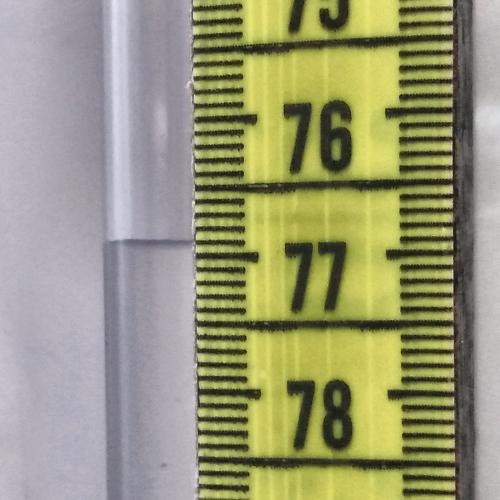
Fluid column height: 76.9 cm